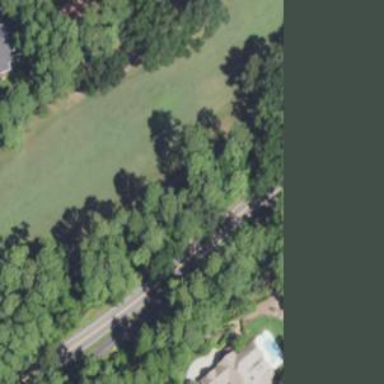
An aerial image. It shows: Scenic golf fairway.